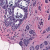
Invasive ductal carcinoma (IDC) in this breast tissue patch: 0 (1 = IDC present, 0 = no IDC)